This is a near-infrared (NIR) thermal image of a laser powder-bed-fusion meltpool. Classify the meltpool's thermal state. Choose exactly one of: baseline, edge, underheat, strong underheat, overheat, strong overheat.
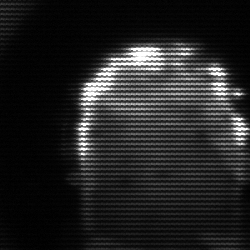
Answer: baseline